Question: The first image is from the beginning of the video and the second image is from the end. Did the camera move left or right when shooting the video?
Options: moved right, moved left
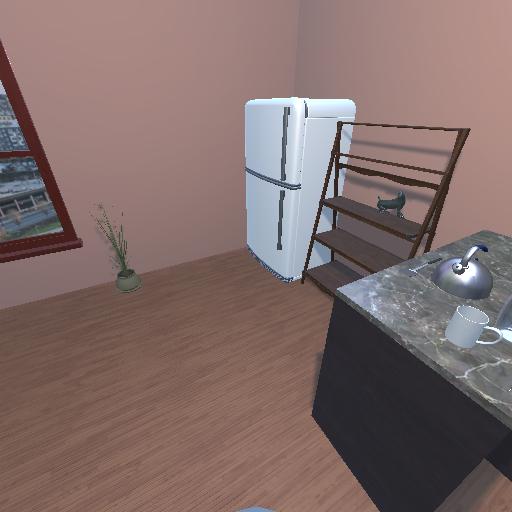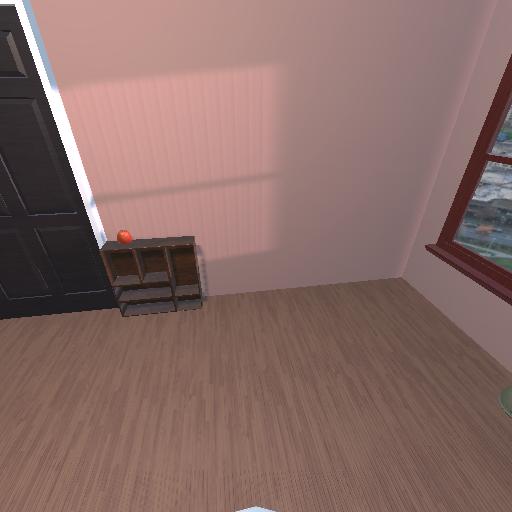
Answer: moved right